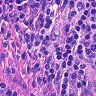
Metastatic tissue present: no